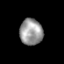
Tissue: prostate
Cell type: T cells
Senescence score: 0.3391
Nuclear area (px): 589
Mean DAPI intensity: 153.789